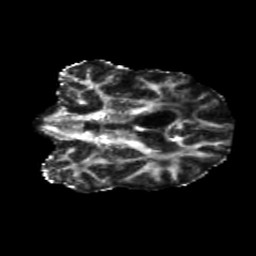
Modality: FA
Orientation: coronal
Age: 46
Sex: male
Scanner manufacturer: siemens
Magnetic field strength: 3 T
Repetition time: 5.25 s
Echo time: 0.08 s